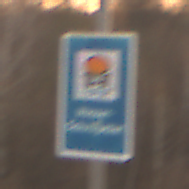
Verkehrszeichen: Wasserschutzgebiet
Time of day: SunriseSunset
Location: Outdoor (Nature)
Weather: PartlyCloudy
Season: NotSpecified
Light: Natural